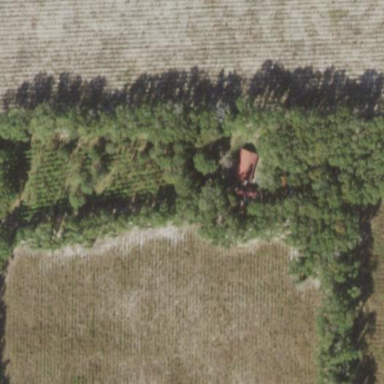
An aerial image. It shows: Plant nursery cultivating trees.